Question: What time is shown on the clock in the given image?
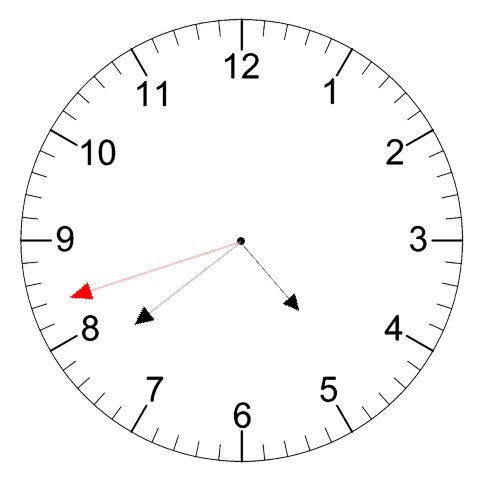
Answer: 04:38:42